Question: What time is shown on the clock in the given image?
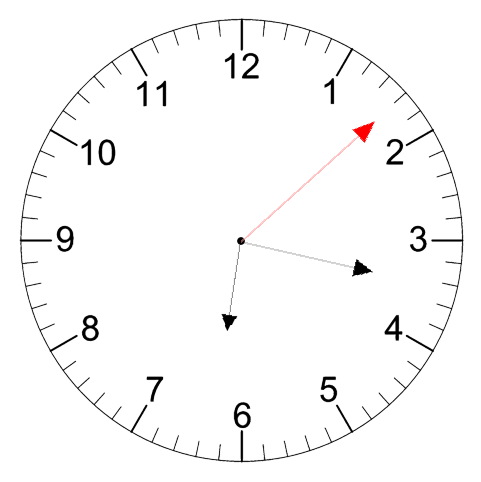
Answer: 06:17:08